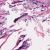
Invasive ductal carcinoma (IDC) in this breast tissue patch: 0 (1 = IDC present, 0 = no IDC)